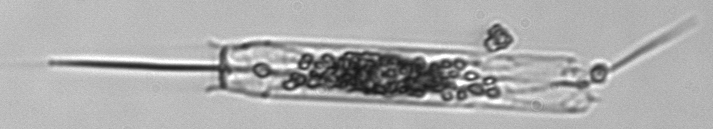
Label: Ditylum_brightwellii